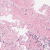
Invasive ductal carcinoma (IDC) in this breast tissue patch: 0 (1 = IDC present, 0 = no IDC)